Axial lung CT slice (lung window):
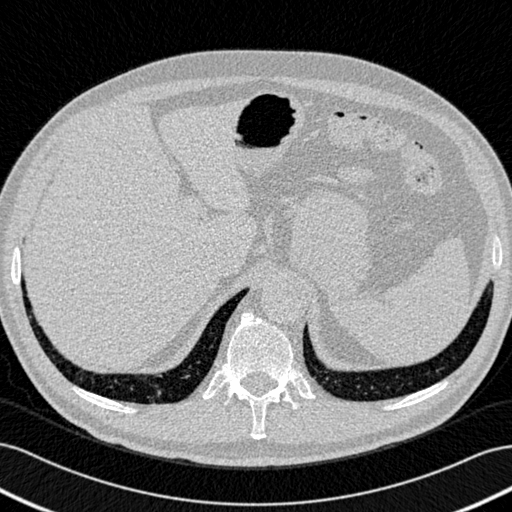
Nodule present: no